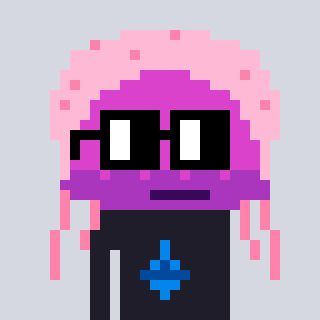
a pixel art character with square black glasses, a jellyfish-shaped head and a grayscale-colored body on a cool background